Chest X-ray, PA view. Patient: 40 years old, sex F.
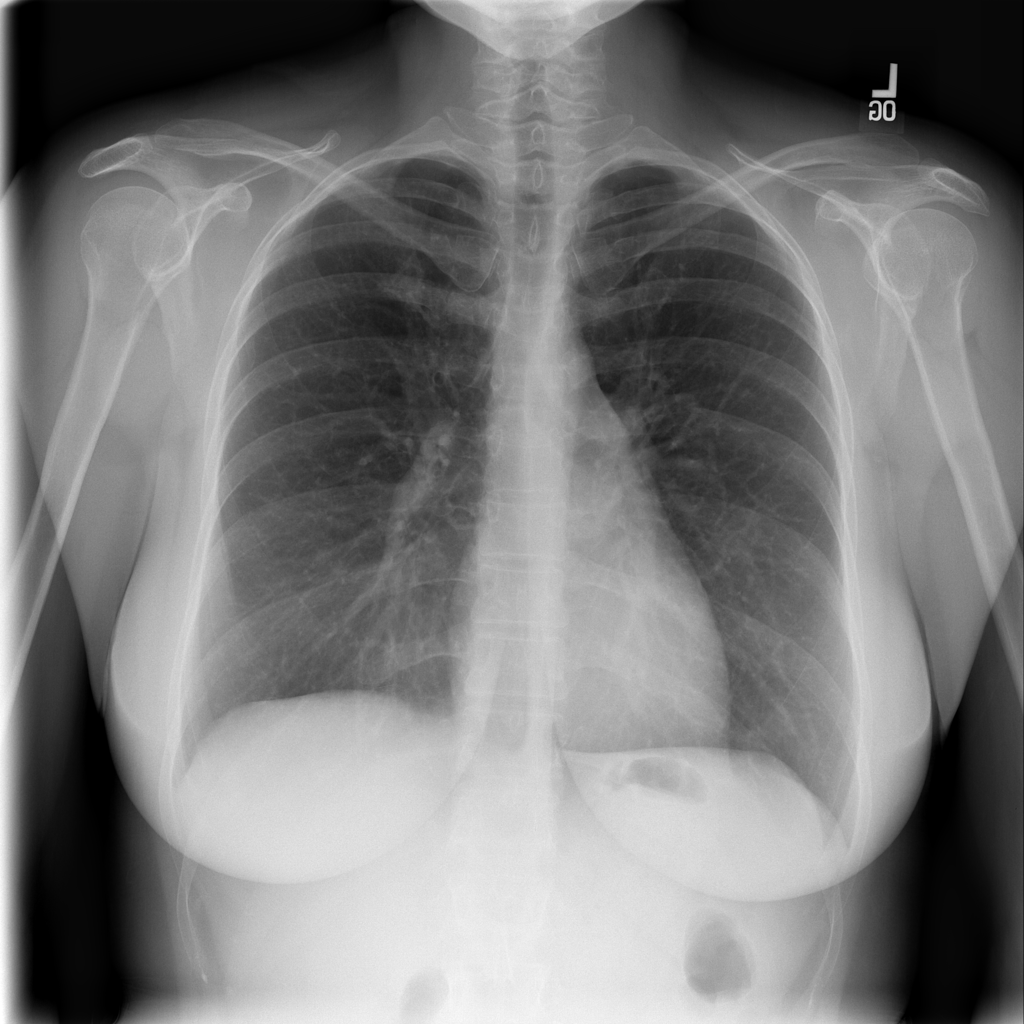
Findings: No Finding